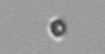
Label: nanoplankton_mix